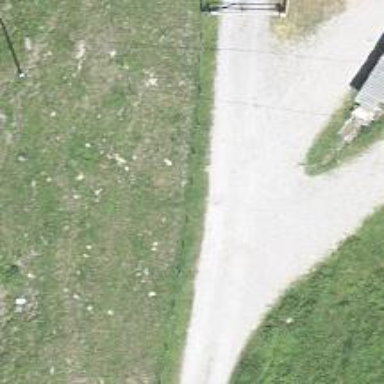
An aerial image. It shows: Well-maintained track road with grade 1 tracktype.